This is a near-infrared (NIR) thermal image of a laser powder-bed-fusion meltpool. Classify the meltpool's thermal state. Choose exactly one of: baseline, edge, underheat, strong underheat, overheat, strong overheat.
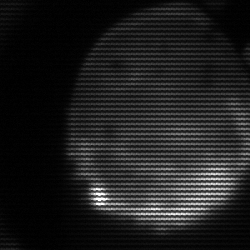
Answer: edge